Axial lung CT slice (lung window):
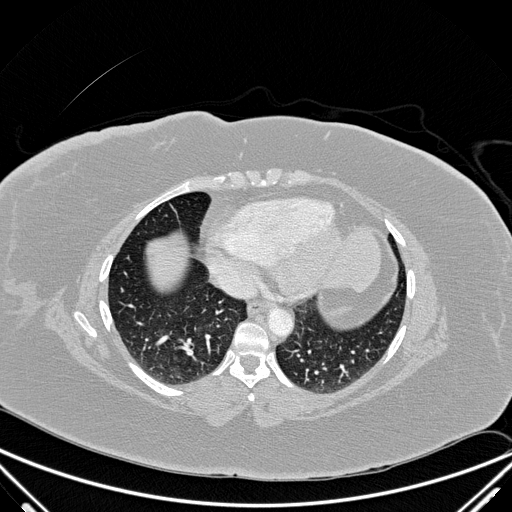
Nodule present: no